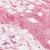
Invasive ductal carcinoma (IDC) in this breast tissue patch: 0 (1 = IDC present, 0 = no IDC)